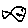
Label: fish